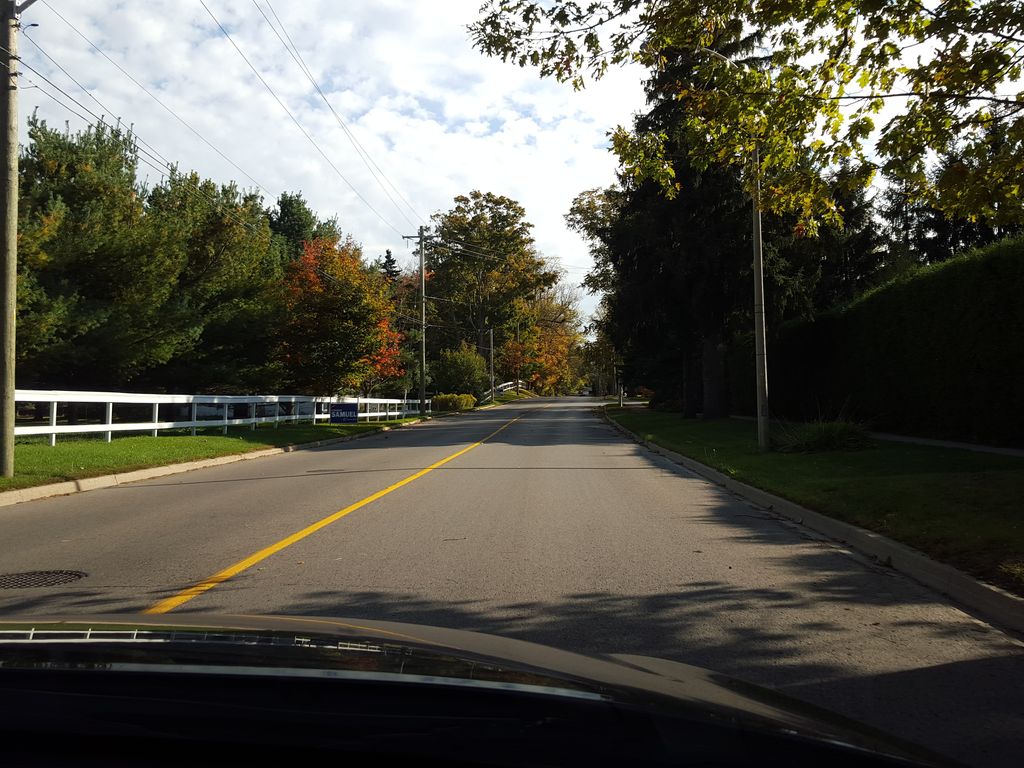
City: hamilton